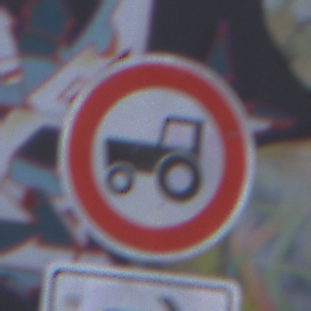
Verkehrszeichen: VerbotKraftfahrzeugeZuegeNichtSchneller25
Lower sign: RichtungsangabeDurchPfeile5
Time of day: MorningAfternoon
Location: Outdoor (Urban)
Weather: PartlyCloudy
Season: NotSpecified
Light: Natural